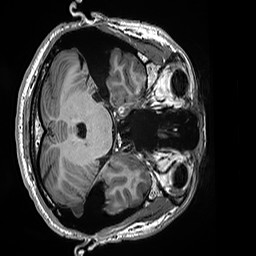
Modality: T1w
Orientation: axial
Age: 32
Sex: male
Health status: healthy
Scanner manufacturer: siemens
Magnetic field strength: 3 T
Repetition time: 2.5 s
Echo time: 0.00299 s